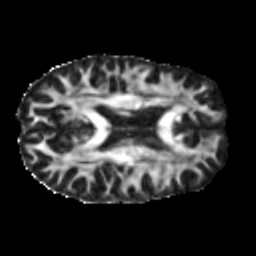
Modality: FA
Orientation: axial
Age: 46
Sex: male
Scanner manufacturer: siemens
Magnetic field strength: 3 T
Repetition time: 5 s
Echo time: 0.092 s